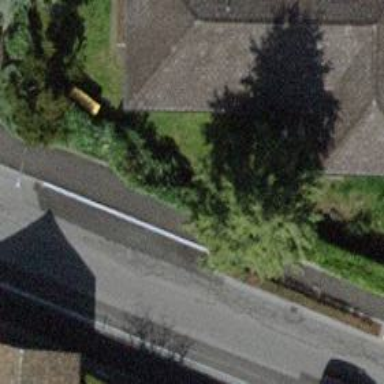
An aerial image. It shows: Hedge acting as barrier.